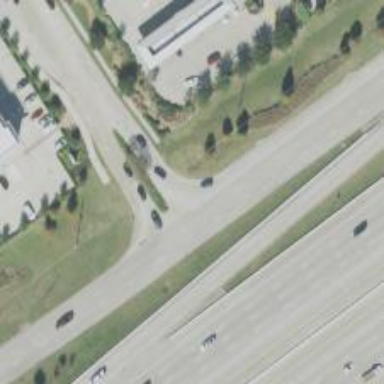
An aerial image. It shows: Secondary road with frontage road alongside.